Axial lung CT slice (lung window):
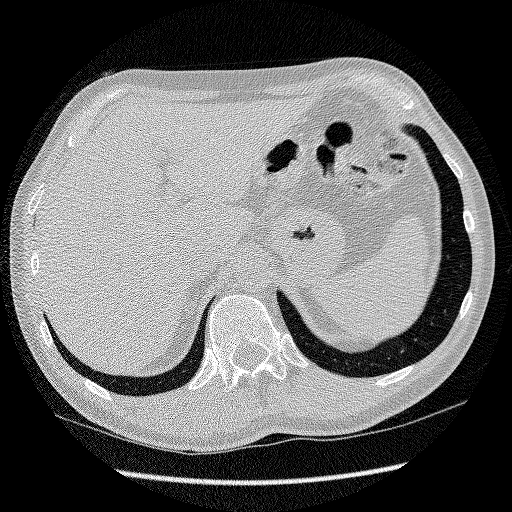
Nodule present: no